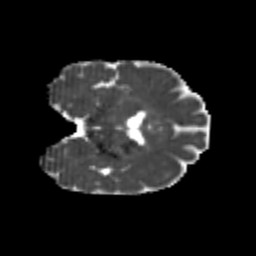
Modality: MD
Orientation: coronal
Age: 24
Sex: female
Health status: healthy
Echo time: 0.074 s